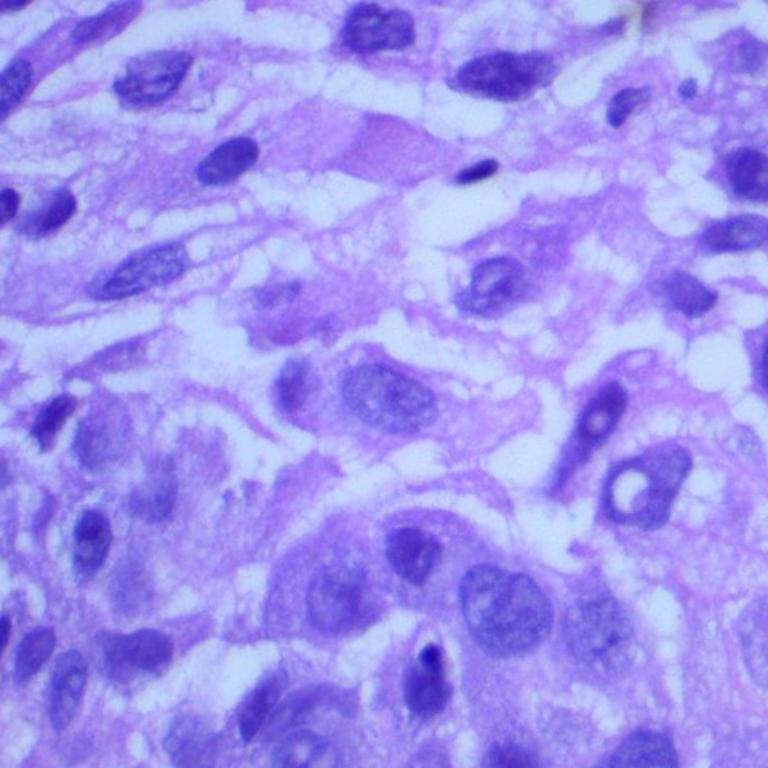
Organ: lung
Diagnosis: squamous carcinomas